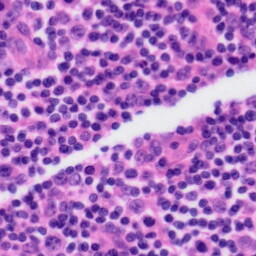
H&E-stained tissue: Tonsil